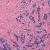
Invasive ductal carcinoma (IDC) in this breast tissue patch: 1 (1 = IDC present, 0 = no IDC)